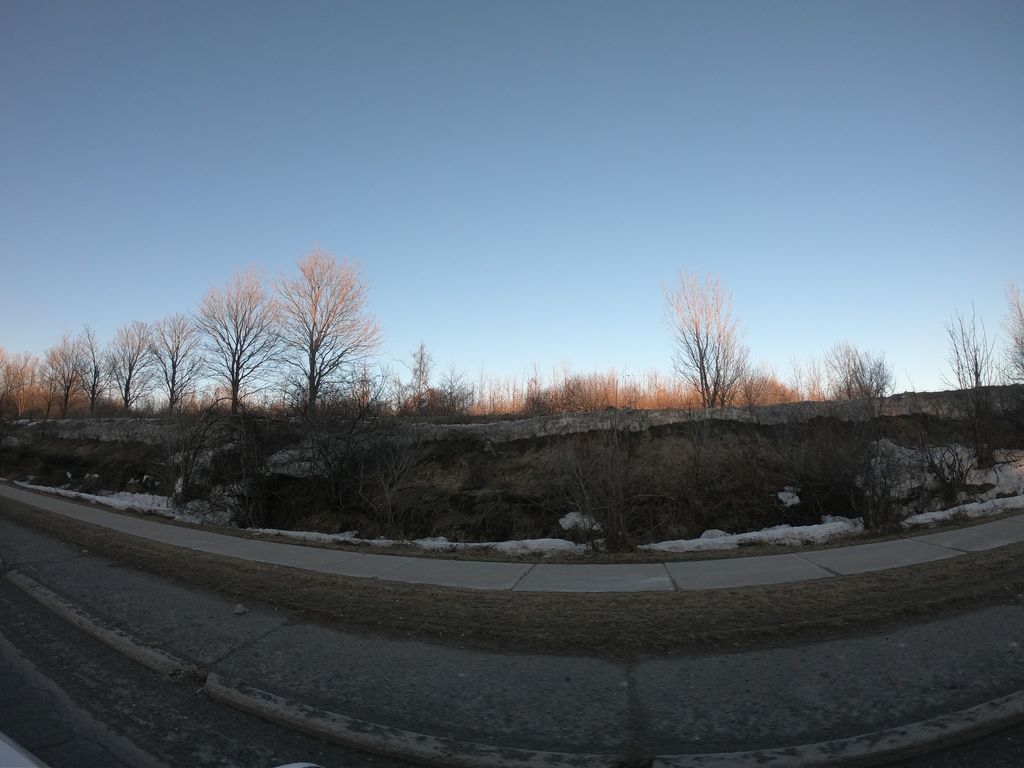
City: ottawa-gatineau